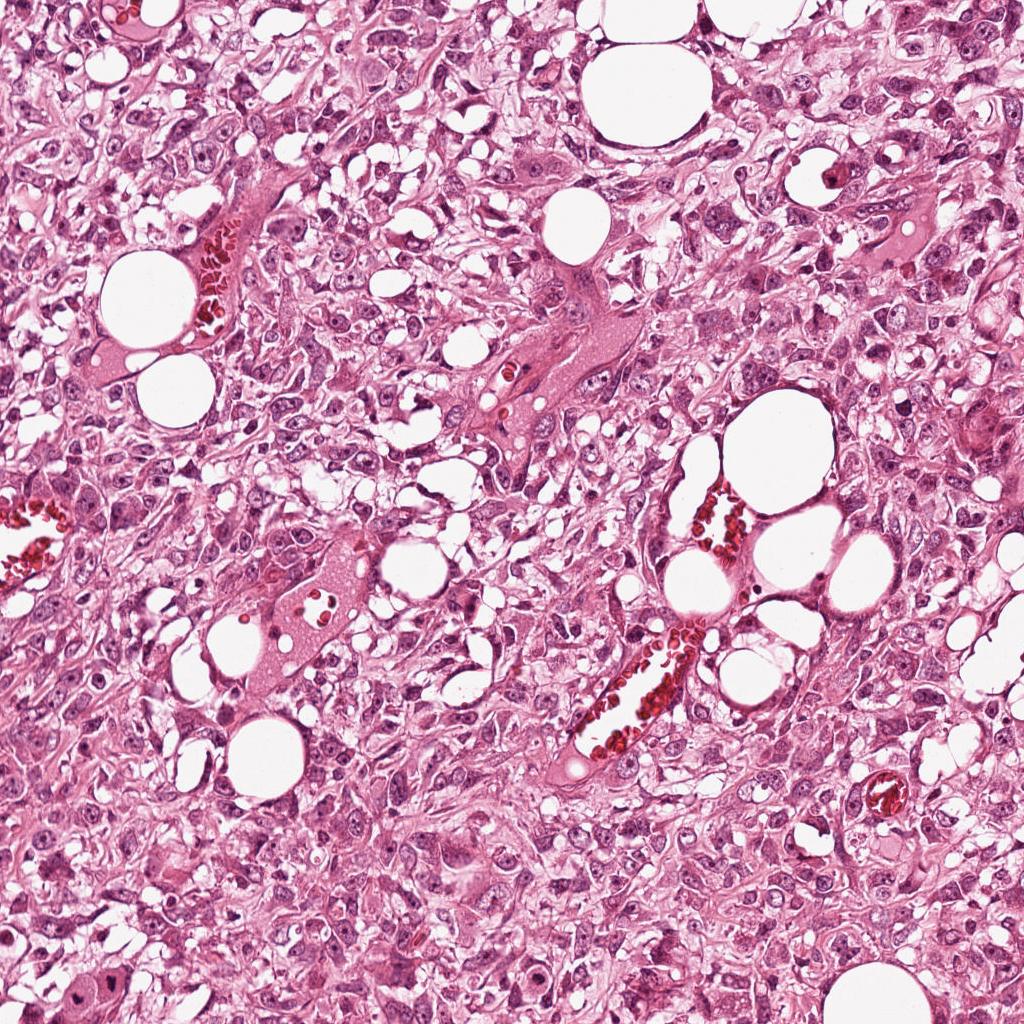
Label: Viable